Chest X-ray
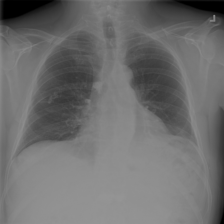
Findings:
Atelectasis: negative
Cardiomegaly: negative
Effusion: negative
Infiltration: negative
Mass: negative
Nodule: negative
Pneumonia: negative
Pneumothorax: negative
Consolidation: negative
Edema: negative
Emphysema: negative
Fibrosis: negative
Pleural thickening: negative
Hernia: negative